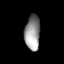
Tissue: lung
Cell type: Endothelial cells
Senescence score: 0.7925
Nuclear area (px): 523
Mean DAPI intensity: 147.556